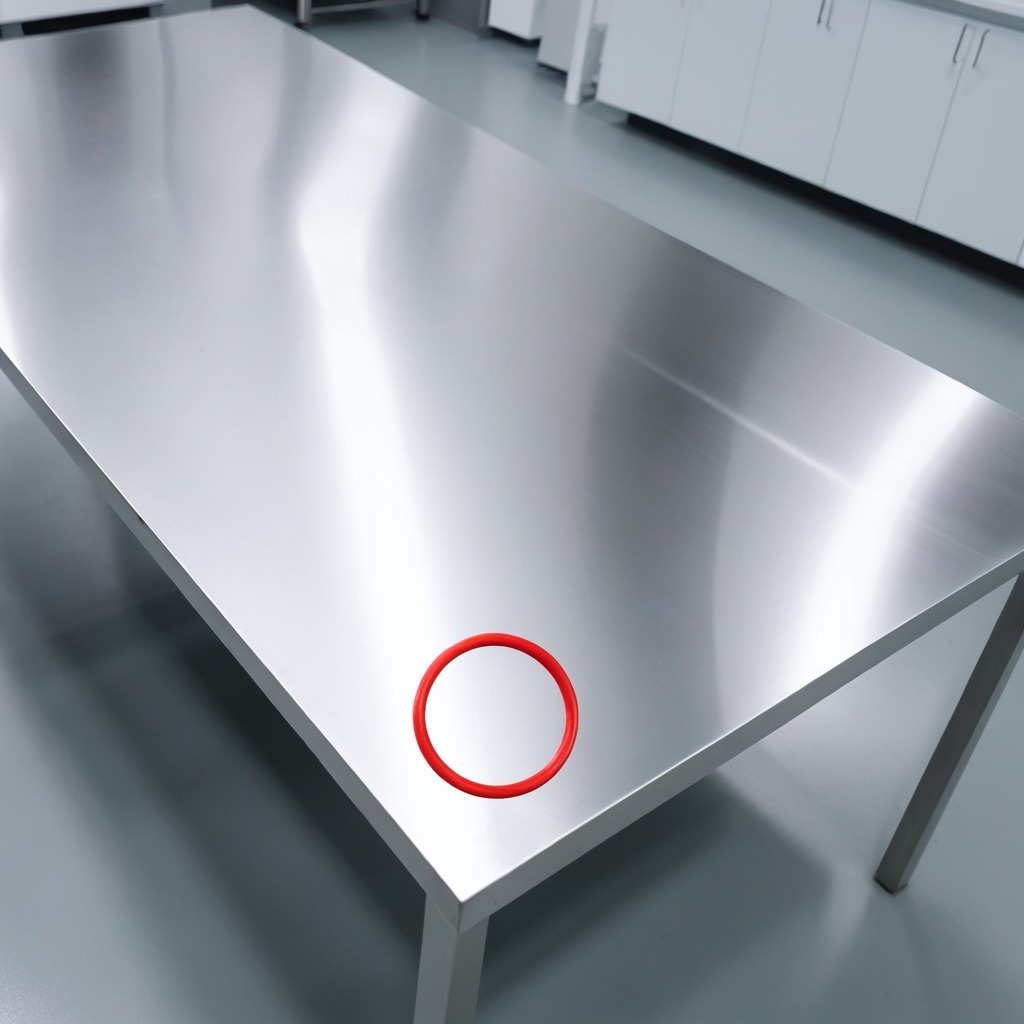
A rubber O-ring lies on the stainless steel table in a high-end prototyping lab.